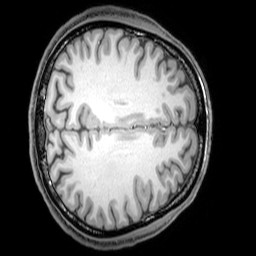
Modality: T1w
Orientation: axial
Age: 26
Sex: male
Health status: healthy
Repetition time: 0.081 s
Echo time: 0.037 s